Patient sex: M
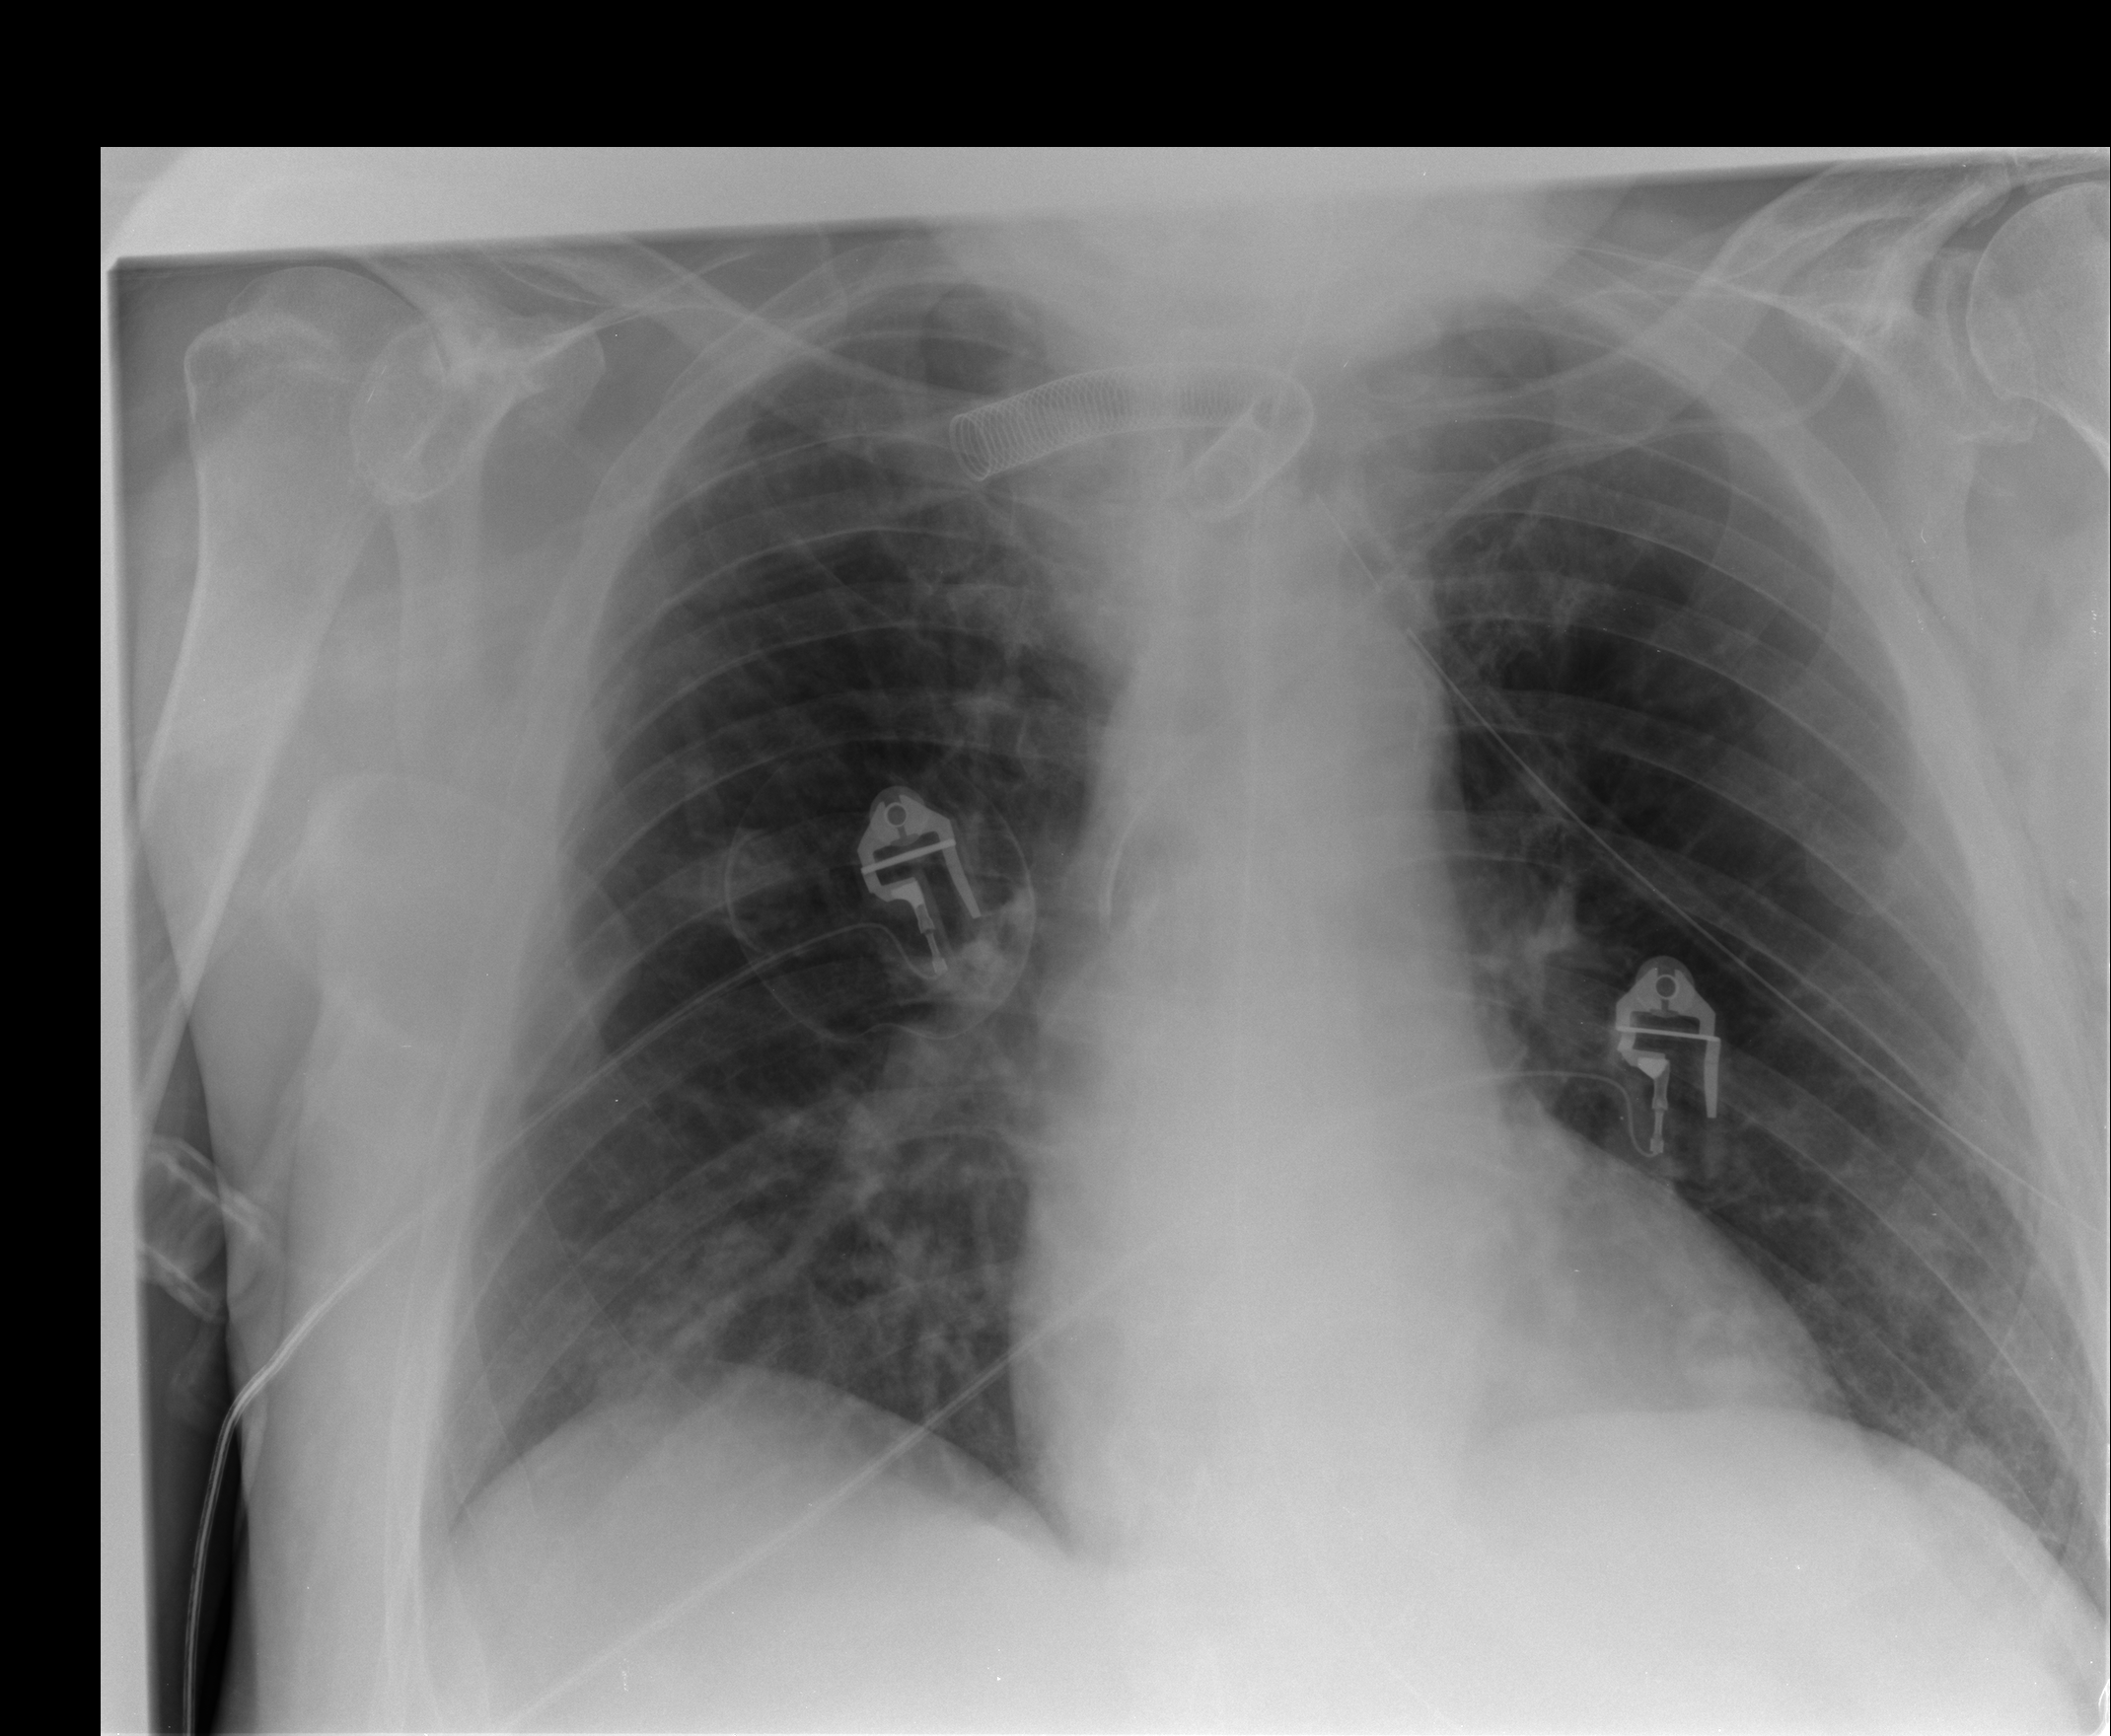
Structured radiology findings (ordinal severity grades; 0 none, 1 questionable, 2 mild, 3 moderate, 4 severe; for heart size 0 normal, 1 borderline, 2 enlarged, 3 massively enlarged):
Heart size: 0
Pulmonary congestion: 0
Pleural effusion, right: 0
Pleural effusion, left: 0
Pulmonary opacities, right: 0
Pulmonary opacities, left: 1
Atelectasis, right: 2
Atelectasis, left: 2